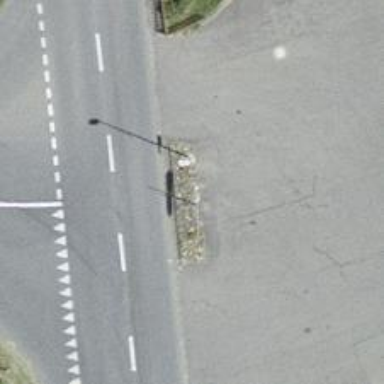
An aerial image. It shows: Guidepost with information.